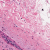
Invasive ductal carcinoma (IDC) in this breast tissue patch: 0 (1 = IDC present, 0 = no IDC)